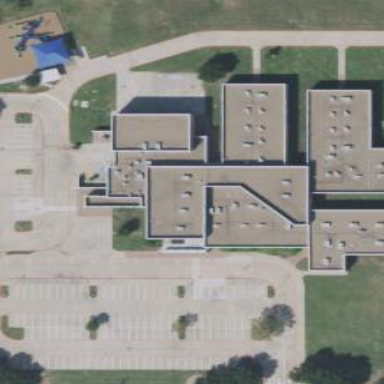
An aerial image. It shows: School.